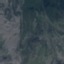
Land use / land cover class: HerbaceousVegetation